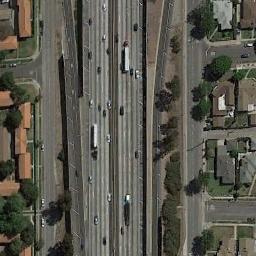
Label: freeway